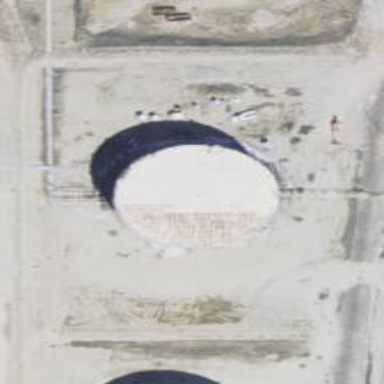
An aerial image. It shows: Storage tank which is man-made.